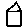
Label: house